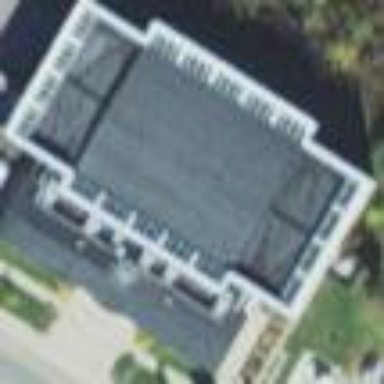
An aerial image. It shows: Building that serves as sports center for swimming activities.